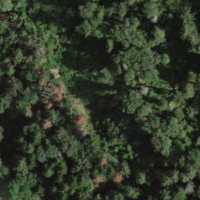
EUNIS habitat code: 43
Species observed at this site:
Geranium robertianum